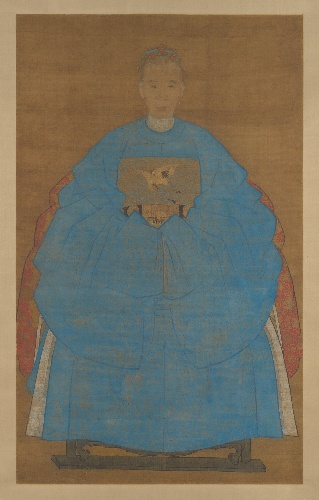
Title: 明  阮祖德  老婦像  軸|Portrait of an Old Lady
Artist: Ruan Zude
Artist bio: Chinese, 16th or early 17th century
Date: dated "xinyou" (1561 or 1621?)
Object type: Hanging scroll
Classification: Paintings
Medium: Hanging scroll; ink and color on silk
Culture: China
Period: Ming dynasty (1368–1644)
Dimensions: Image: 61 3/4 x 37 7/8 in. (156.8 x 96.2 cm)
Department: Asian Art
Credit line: Seymour Fund, 1959
Accession year: 1959
Repository: Metropolitan Museum of Art, New York, NY
Tags: Women|Portraits